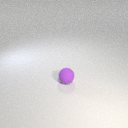
small purple rubber sphere